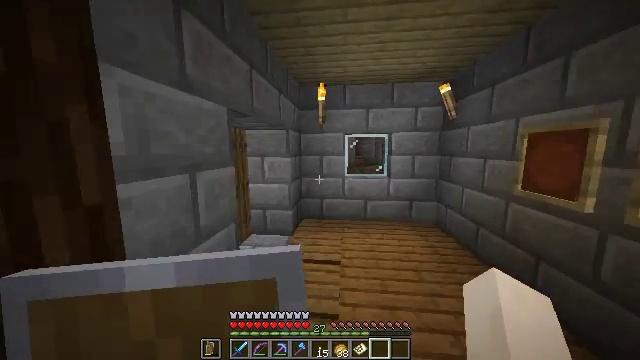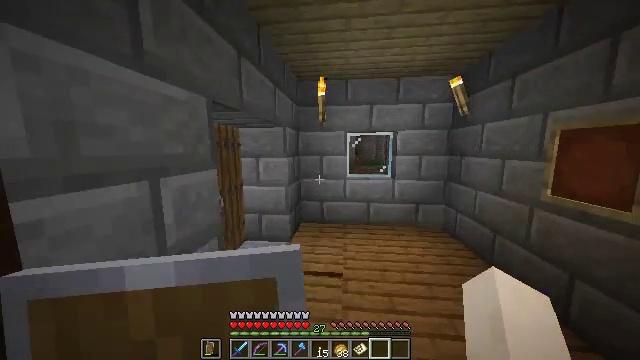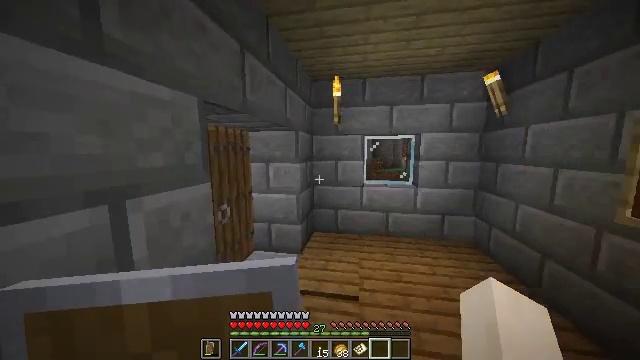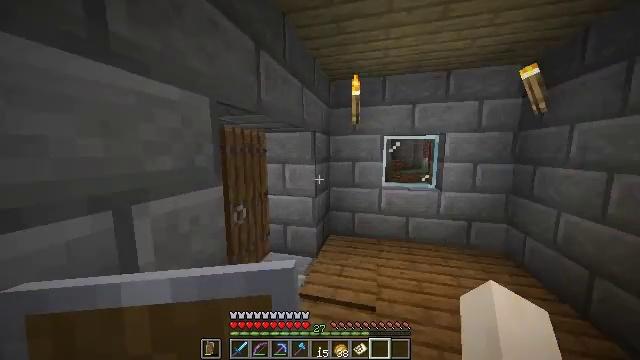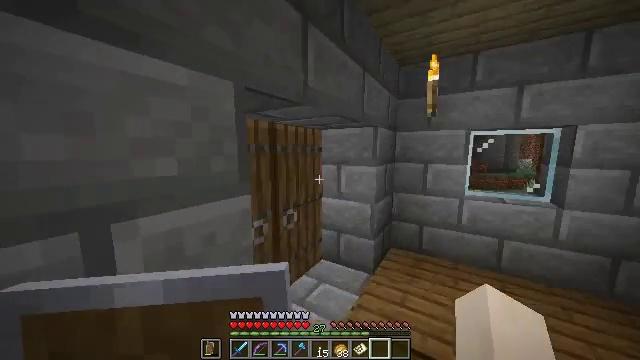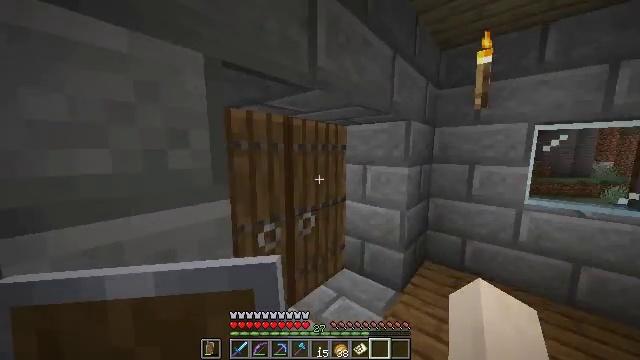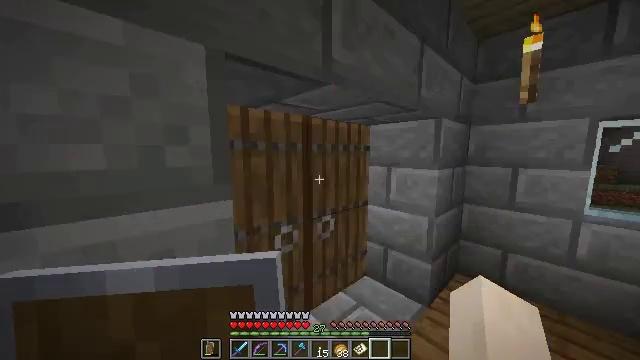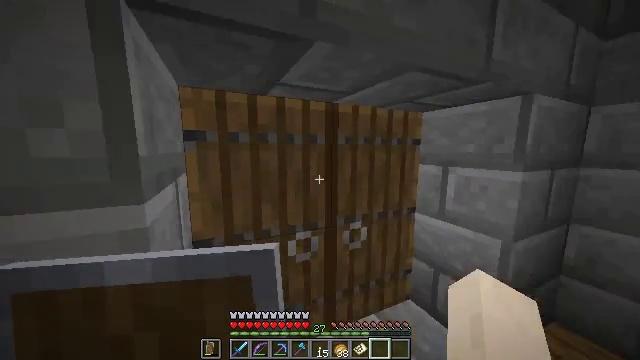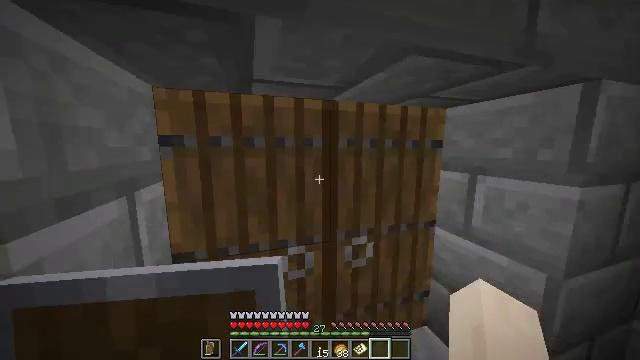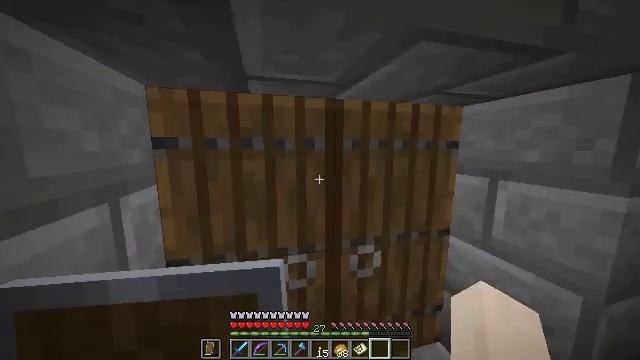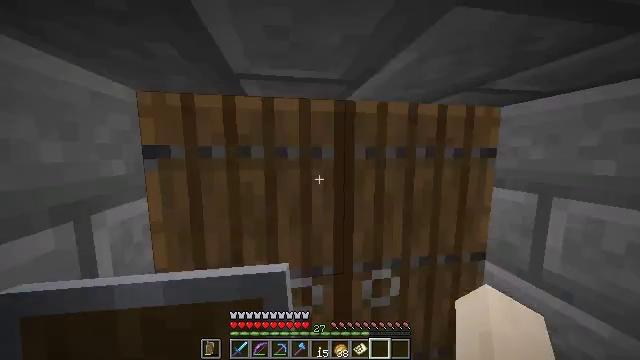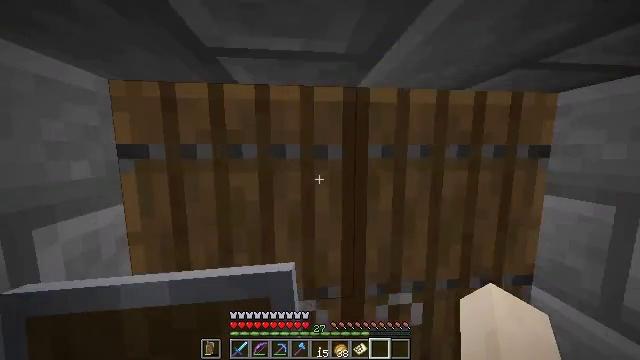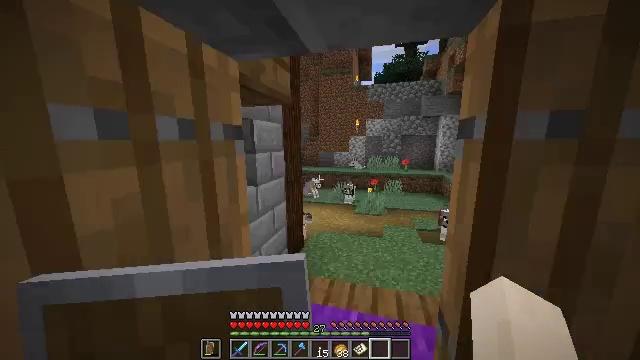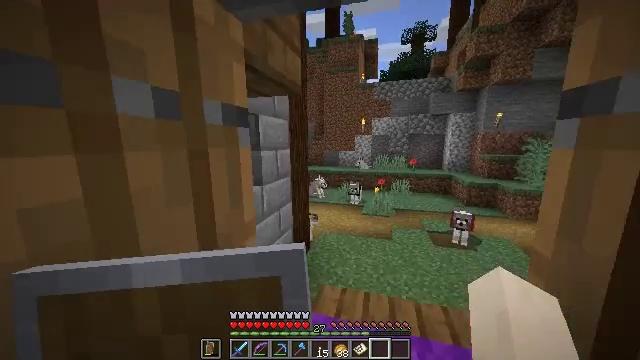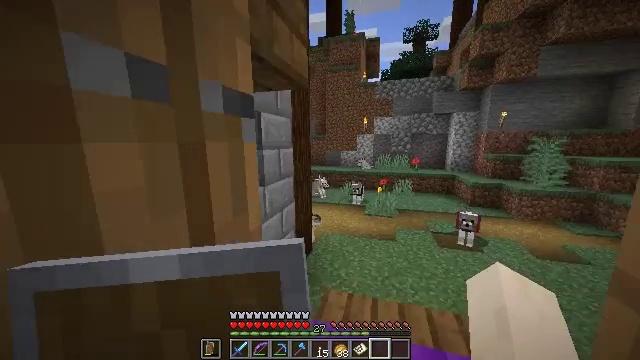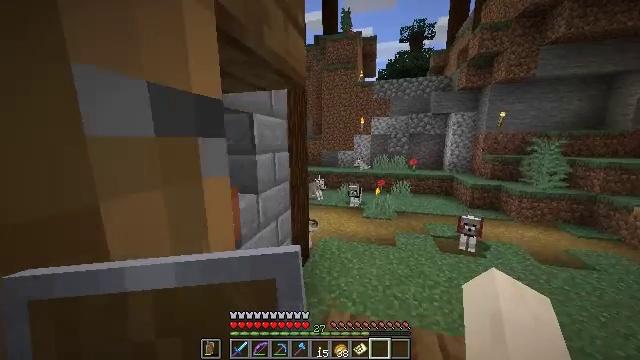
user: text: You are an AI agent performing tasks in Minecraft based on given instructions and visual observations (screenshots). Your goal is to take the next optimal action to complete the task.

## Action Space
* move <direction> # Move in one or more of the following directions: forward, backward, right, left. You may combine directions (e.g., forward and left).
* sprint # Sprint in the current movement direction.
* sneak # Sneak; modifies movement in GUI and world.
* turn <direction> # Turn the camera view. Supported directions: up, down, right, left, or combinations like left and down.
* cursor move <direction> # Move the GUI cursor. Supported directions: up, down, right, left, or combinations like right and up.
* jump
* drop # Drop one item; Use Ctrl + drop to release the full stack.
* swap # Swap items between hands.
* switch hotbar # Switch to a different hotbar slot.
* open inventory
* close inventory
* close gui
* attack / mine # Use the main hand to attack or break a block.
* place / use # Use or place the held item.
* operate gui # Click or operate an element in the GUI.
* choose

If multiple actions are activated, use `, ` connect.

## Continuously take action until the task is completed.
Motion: motion action
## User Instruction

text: Gather clay blocks.
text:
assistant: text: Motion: move forward
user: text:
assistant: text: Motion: move forward, turn left
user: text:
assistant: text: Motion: move forward, turn left
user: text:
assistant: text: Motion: move forward, turn left
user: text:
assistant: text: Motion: move forward and move right, turn left
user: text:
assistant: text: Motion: move forward and move right, turn left
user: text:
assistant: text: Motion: move forward and move right, turn left
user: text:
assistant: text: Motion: move forward and move right, turn left
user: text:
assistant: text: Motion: move forward, turn left
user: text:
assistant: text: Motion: move forward, turn left and up
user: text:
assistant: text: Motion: move forward, turn left
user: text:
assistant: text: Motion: move forward and move left, turn left and down
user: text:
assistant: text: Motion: move forward and move left, turn left
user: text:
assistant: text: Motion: move forward and move left
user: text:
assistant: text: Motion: move forward, turn right
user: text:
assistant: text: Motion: move forward, turn right
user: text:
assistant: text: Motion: move forward, sprint, turn right
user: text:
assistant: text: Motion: move forward, sprint, turn right
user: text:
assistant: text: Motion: move forward, sprint
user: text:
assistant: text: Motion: move forward, sprint
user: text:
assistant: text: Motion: move forward, sprint, turn up
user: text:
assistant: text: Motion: move forward
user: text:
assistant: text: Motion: move forward, turn right
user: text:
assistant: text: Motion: move forward, turn right and down
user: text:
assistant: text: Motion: move forward, turn left and down
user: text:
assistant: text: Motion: move forward, turn down
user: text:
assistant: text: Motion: move forward, turn right and down
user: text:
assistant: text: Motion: move forward, turn right
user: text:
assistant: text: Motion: move forward, turn left
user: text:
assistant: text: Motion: move forward, turn left and down